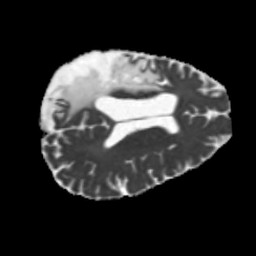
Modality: MD
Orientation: axial
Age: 43
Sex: male
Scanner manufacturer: siemens
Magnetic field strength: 3 T
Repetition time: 5.25 s
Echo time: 0.08 s